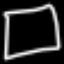
Label: square